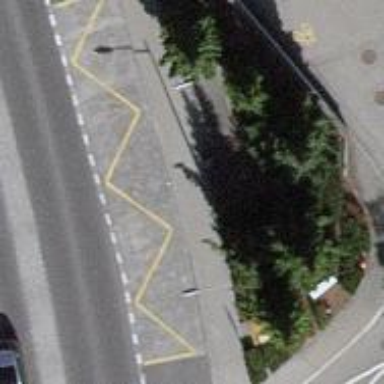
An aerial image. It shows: Sidewalk leading to public transport platform.